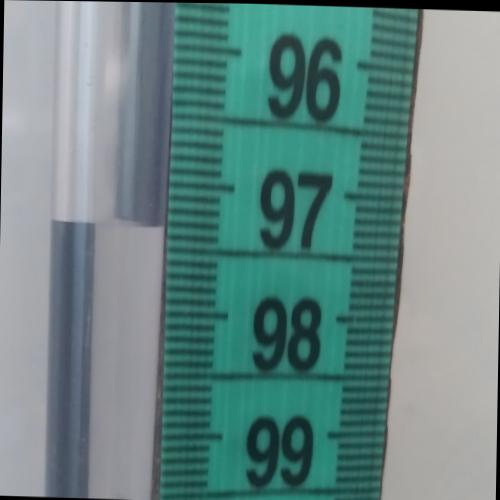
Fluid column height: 97.3 cm